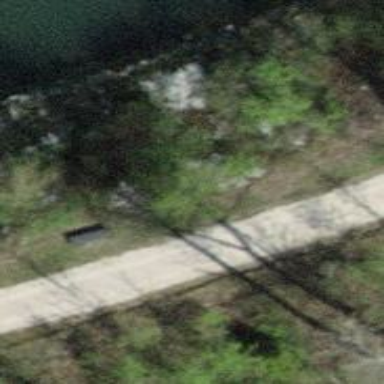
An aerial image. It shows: Bench.